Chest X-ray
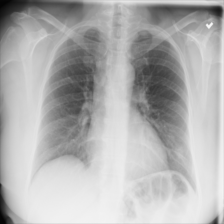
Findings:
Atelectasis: negative
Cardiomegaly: negative
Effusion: negative
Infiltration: negative
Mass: negative
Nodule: positive
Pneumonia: negative
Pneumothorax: negative
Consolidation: negative
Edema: negative
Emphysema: negative
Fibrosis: negative
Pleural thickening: negative
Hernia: negative